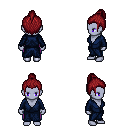
a pixel art fantasy rpg character, female body template, dark elf, purple skin, blue robe, magenta pants, brunette short topknot hairstyle, four views (front, back, left, right), 2x2 character sprite sheet, small pixel art, hard edges, no anti-aliasing